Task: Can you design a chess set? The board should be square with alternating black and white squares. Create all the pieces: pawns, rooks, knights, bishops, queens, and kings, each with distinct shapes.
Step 677:
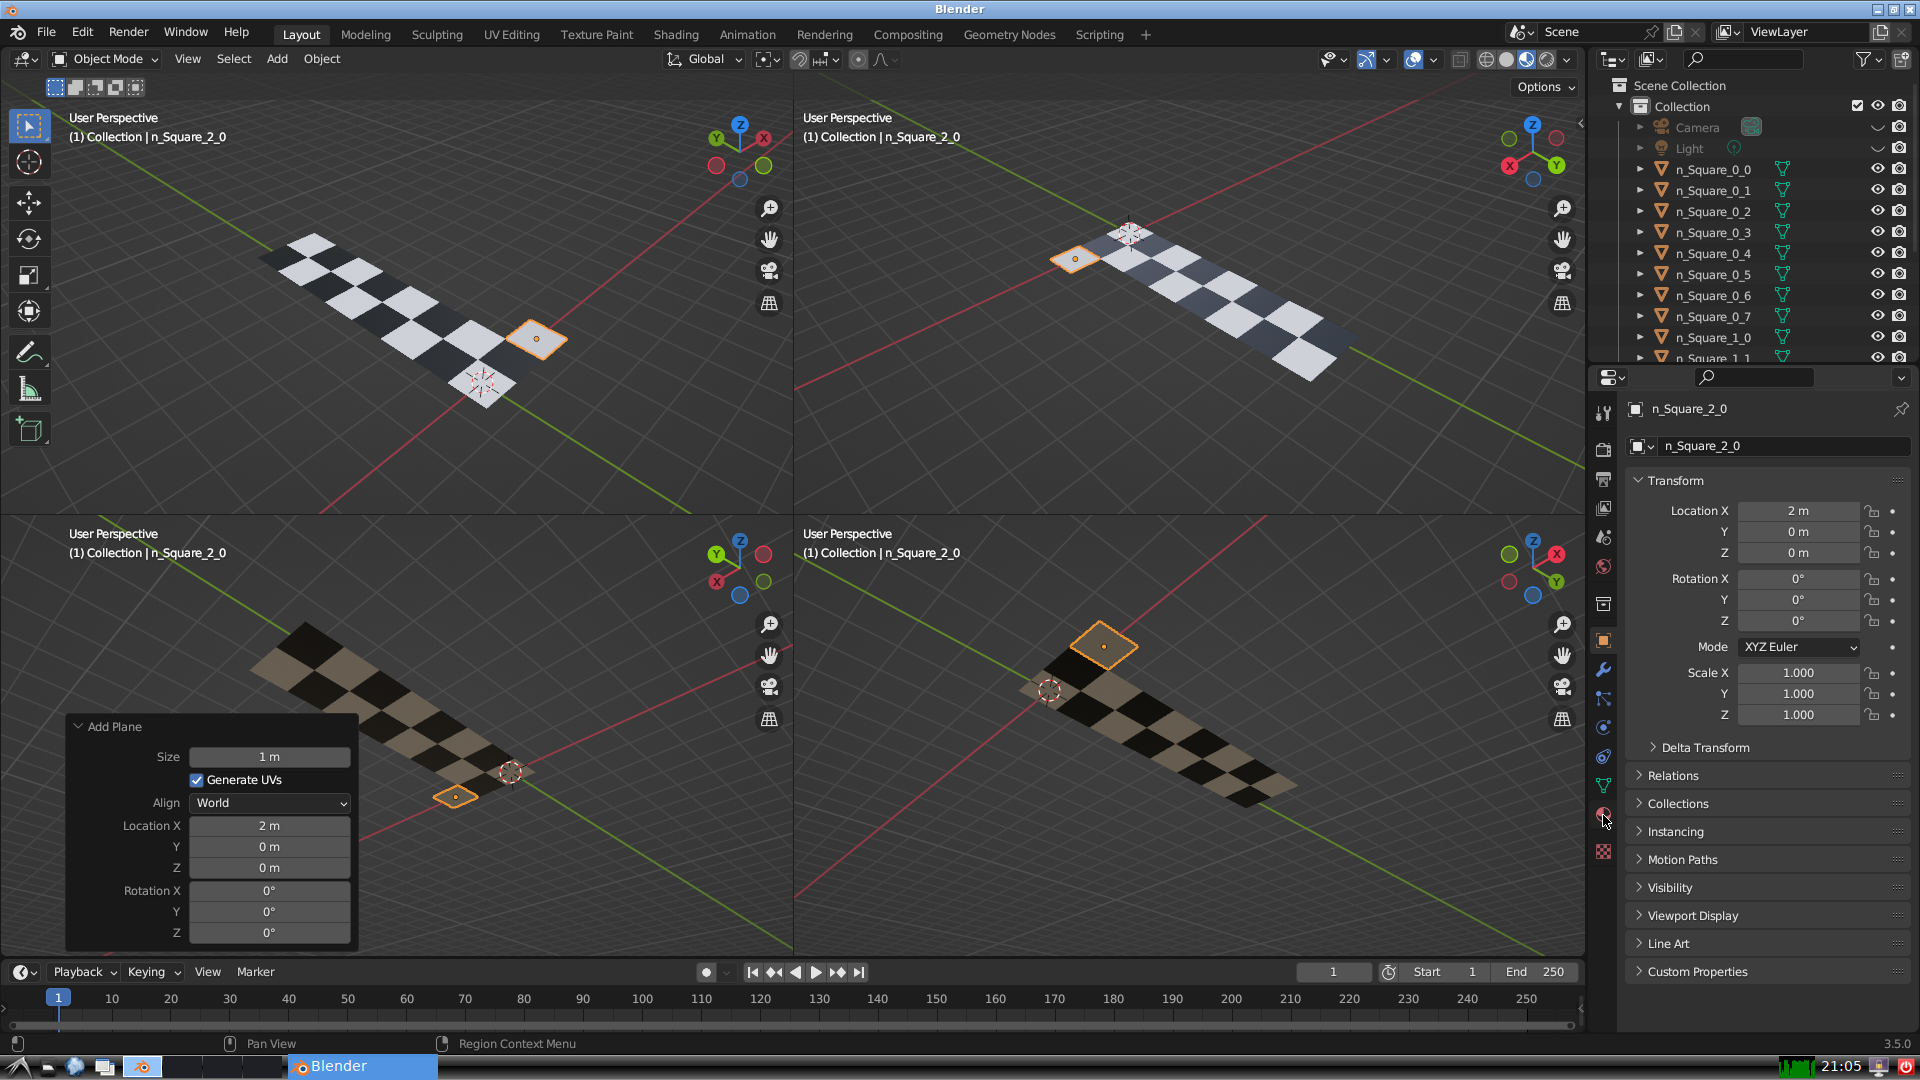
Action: click: no